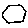
Label: hexagon